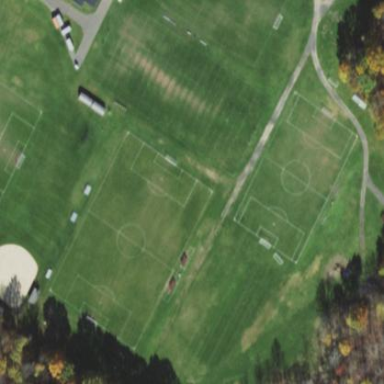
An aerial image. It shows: Soccer pitch for outdoor sports and leisure activities.